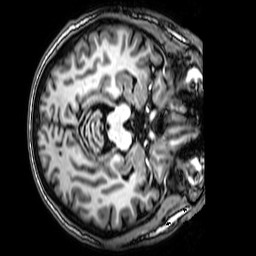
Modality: T1w
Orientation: axial
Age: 42
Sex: male
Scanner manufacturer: philips
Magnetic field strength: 3 T
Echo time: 0.0038 s